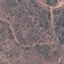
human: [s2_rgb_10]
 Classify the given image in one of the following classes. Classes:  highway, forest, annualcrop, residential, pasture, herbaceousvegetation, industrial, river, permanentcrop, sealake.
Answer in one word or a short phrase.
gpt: HerbaceousVegetation